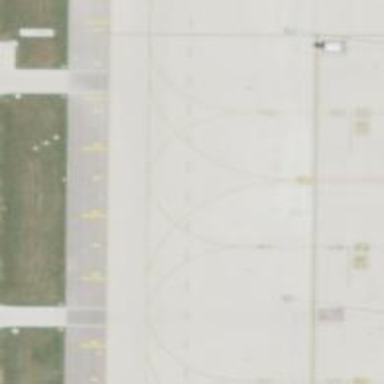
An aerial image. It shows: View of taxiway at the airport.